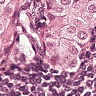
Metastatic tissue present: yes